Aerial crown-view tile of a tropical tree (Barro Colorado Island, Panama), acquired 20250124:
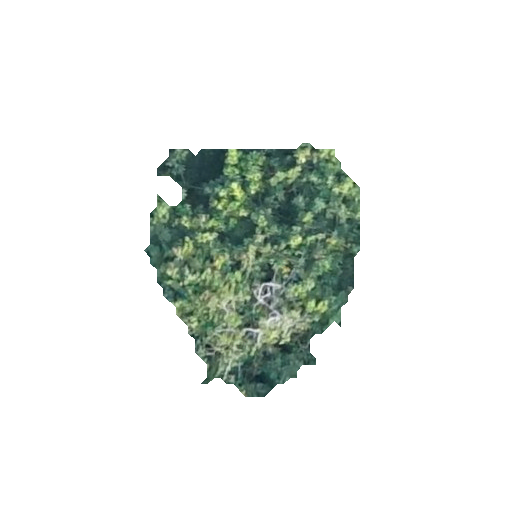
Species: Protium panamense
GBIF accepted scientific name: Protium panamense
Crown area: 58.788 m²